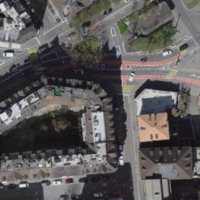
EUNIS habitat code: 54
Species observed at this site:
Aegopodium podagraria